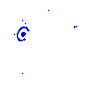
Particle: electron